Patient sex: M
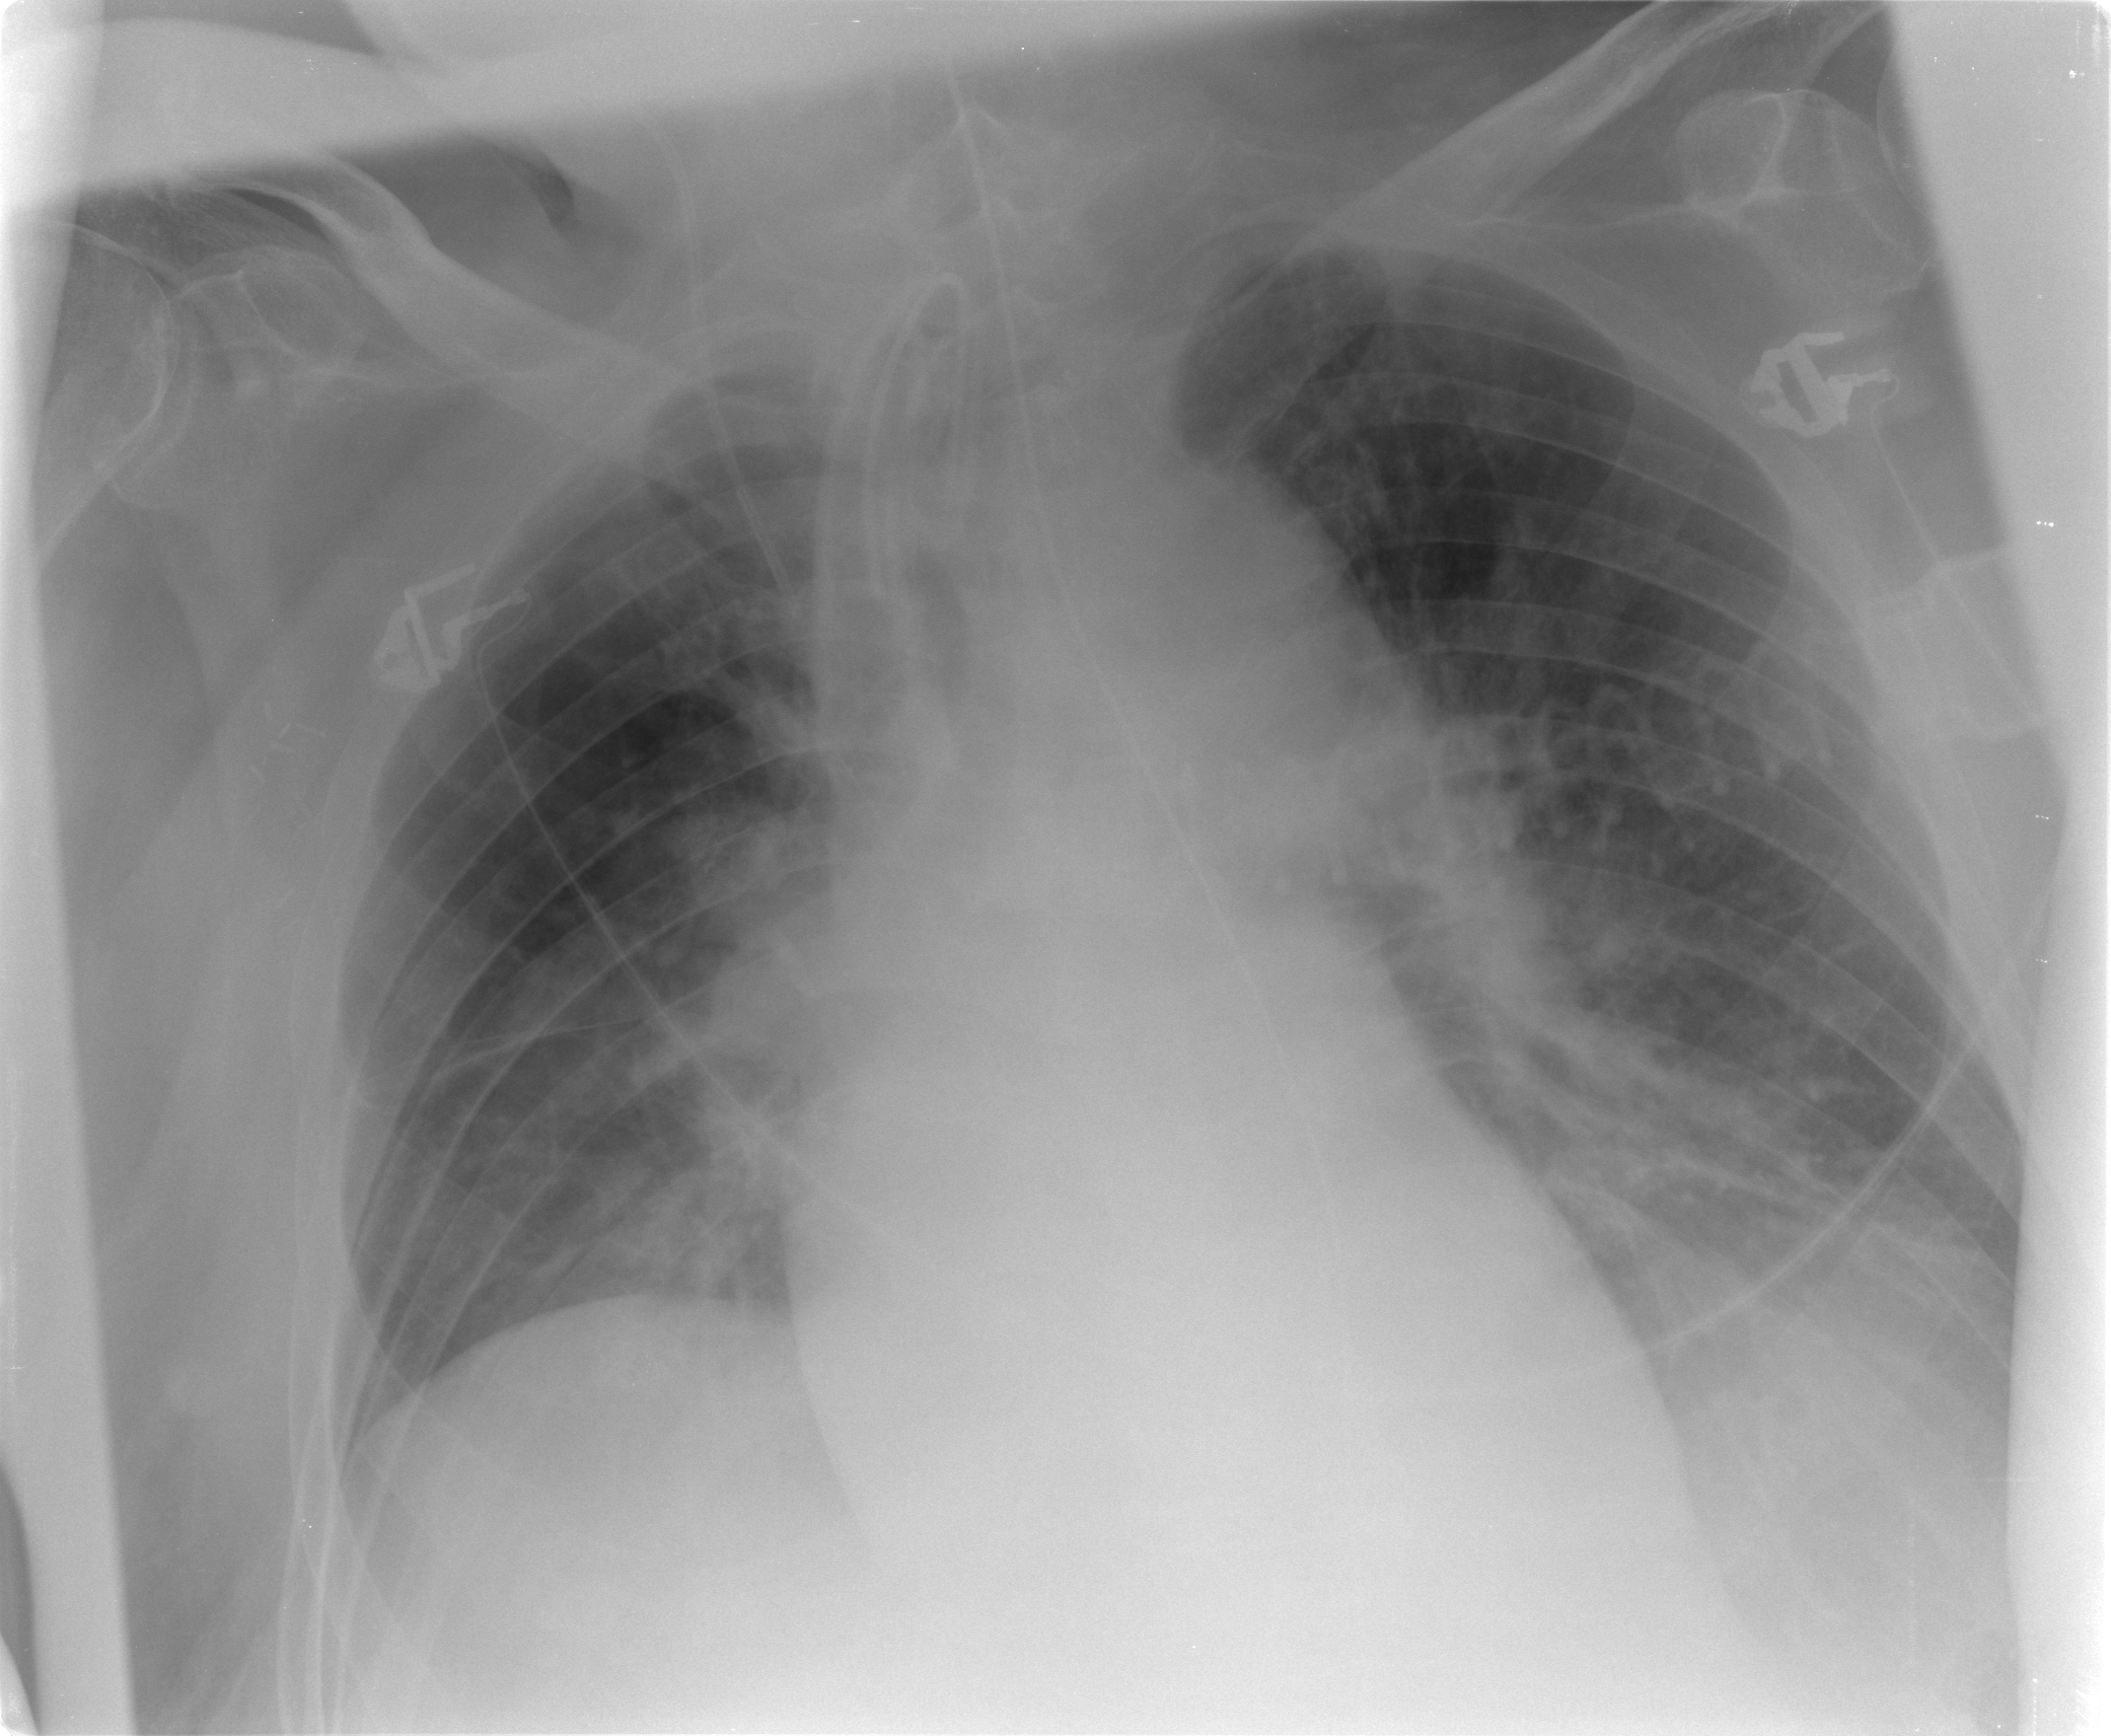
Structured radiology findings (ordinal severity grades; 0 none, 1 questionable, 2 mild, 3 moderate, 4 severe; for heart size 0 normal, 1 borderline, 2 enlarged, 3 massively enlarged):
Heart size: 1
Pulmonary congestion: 2
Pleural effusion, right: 0
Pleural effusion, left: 2
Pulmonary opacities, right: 1
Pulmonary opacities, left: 2
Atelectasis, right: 2
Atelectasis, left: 2